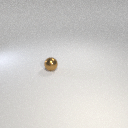
small brown metal sphere